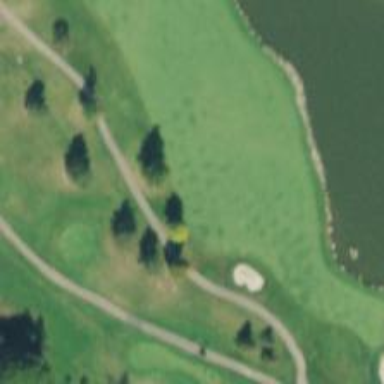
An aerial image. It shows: Golf hole.